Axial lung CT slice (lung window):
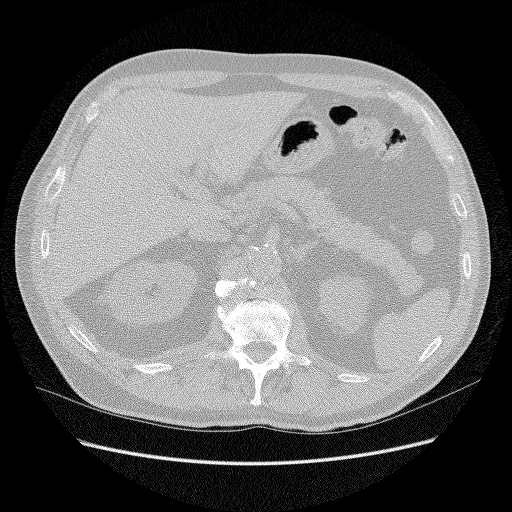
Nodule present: no